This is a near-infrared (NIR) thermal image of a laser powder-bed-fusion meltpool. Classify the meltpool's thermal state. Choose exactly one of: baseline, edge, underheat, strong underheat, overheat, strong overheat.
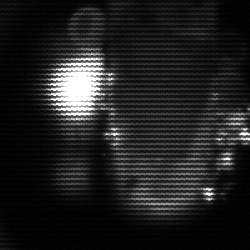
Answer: strong underheat